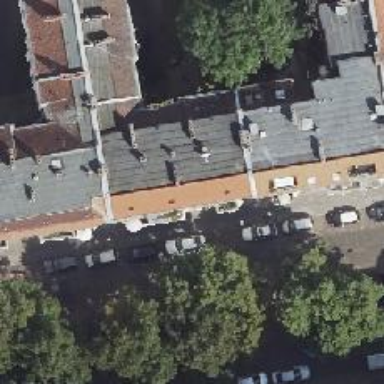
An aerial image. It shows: Café.